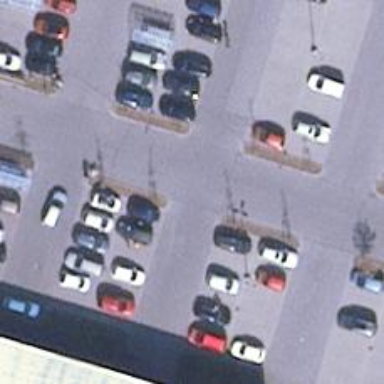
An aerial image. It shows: Parking aisle designated as service road.